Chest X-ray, AP view. Patient: 34 years old, sex M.
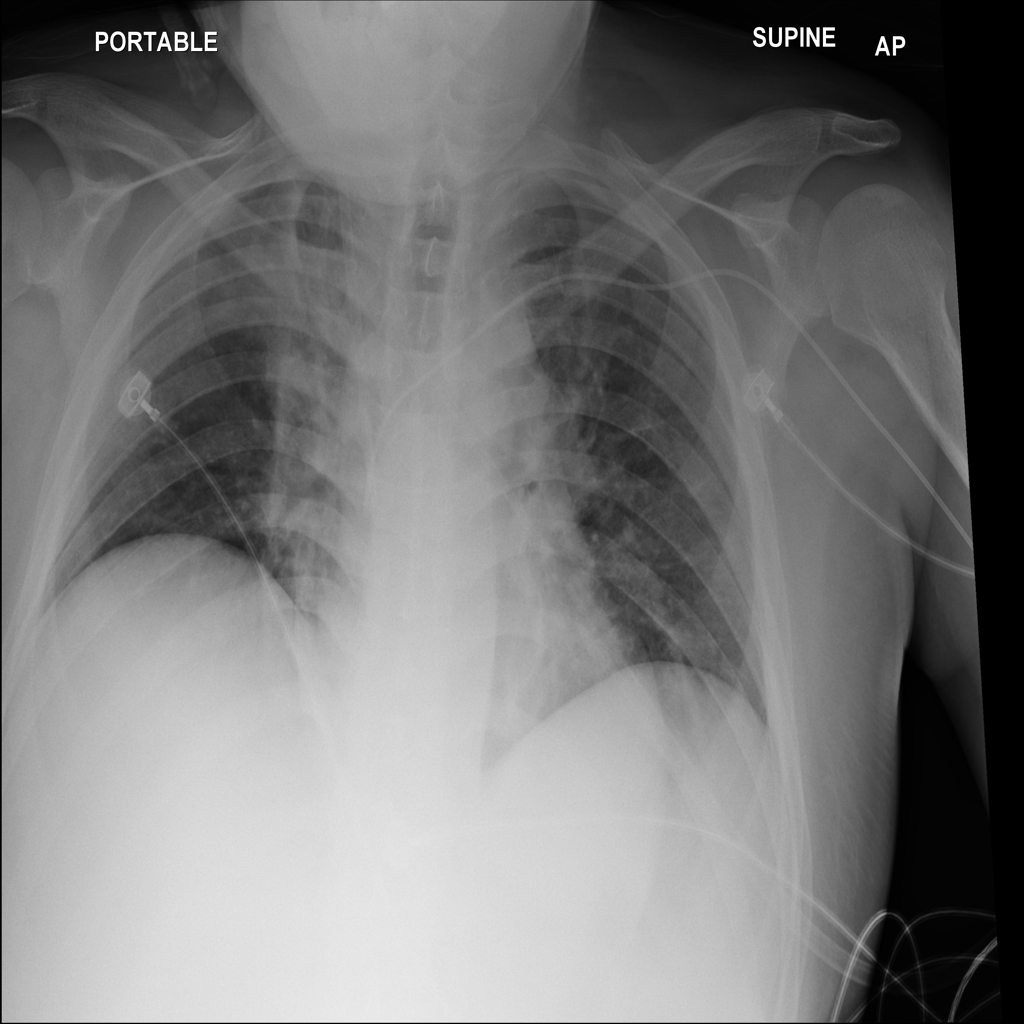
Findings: Infiltration